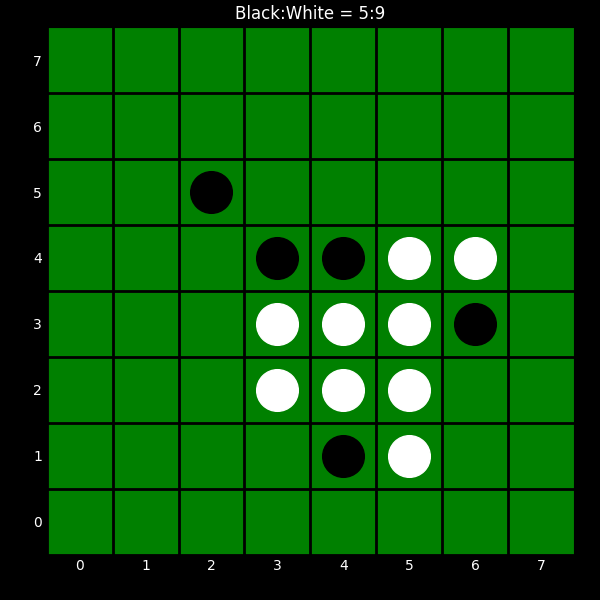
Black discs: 5
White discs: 9